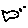
Label: fish